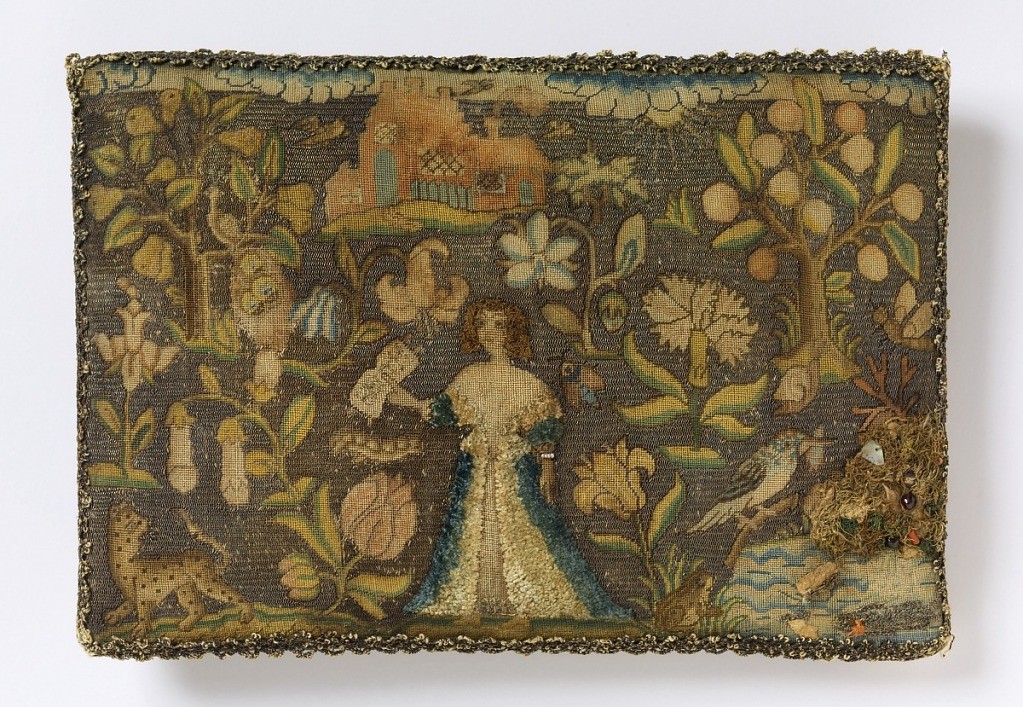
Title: Pillow cover
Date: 1600–1650
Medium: linen foundation, silk, metallic thread, mica, glass chips and beads, pearls Technique: silk embroidered on plain weave using tent stitch and tent stitch with cut loops over padding; metal thread embroidery using slanted running stitch with diagonal alternating from row to row, couching and detached interlooping stitches over padding
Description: Small cushion with a design showing a woman in the center with short brown hair and a blue and white gown worked in chenille thread. She holds in her right hand a scroll with the inscription: "Faith." She is surrounded by oversized flower sprays. At lower right is a pool with a bird, and at left, a leopard. Above is a castle with mica windows. Background is worked in silver thread and sides edged with silver lace.